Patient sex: M
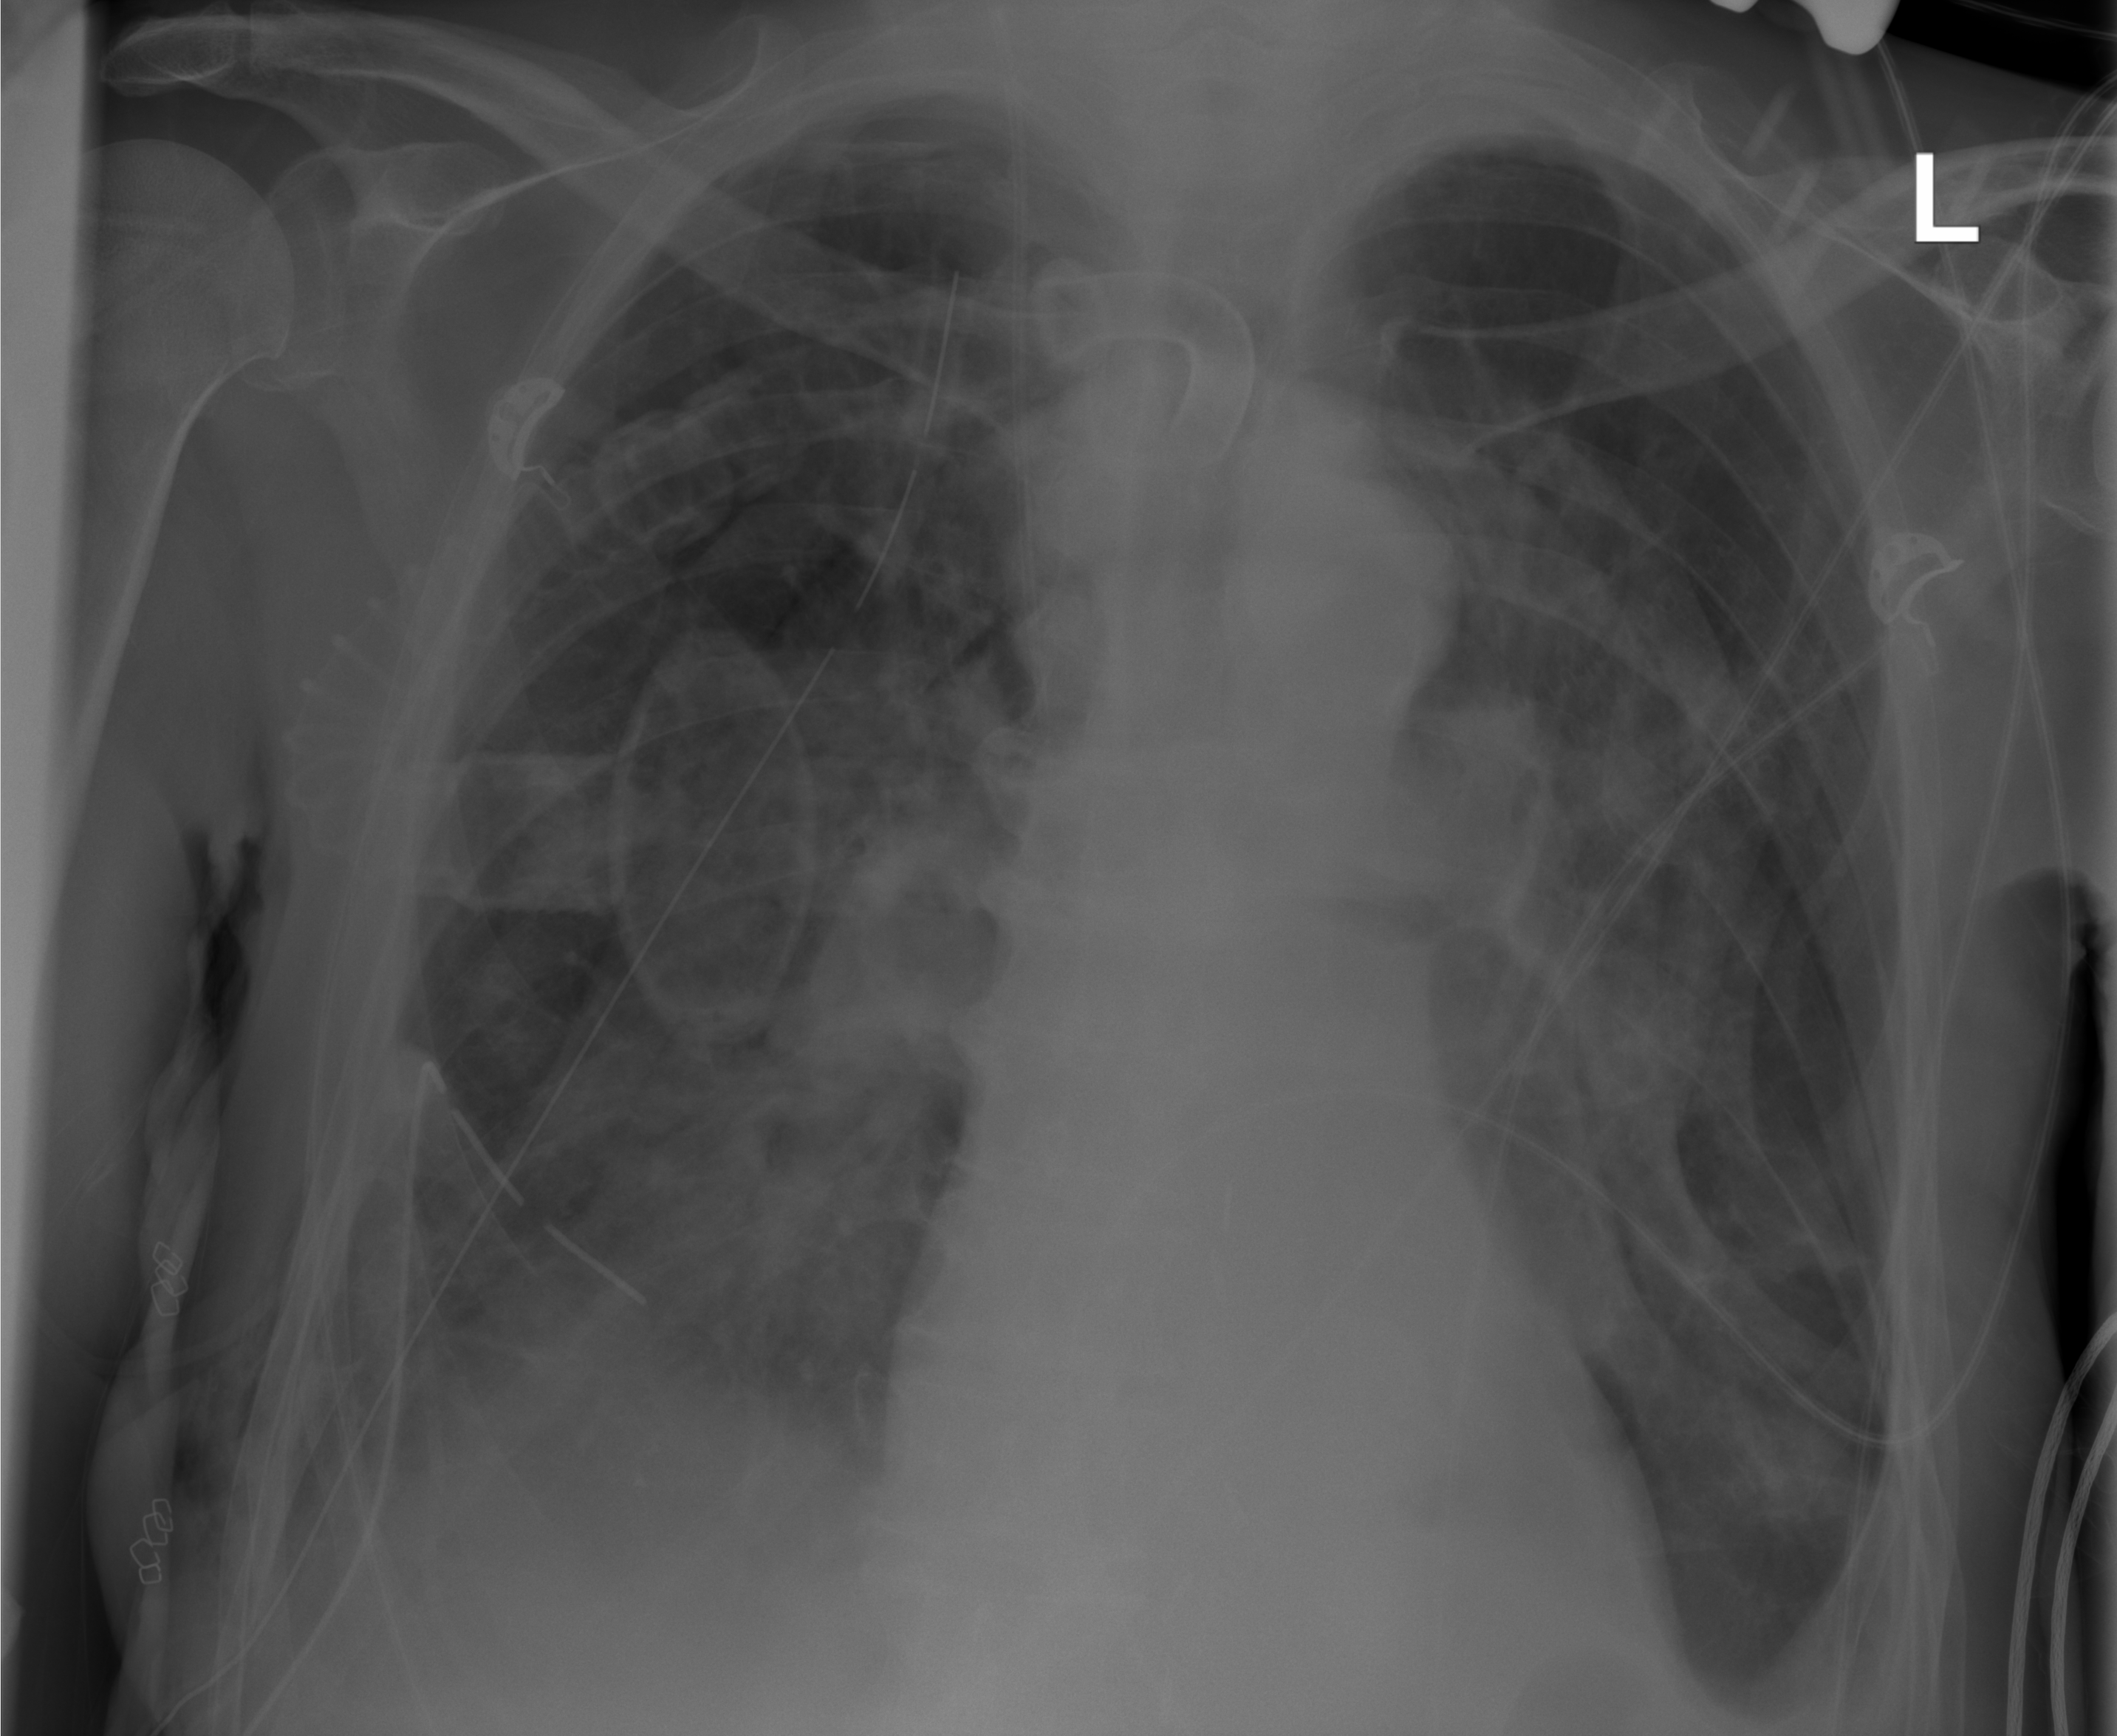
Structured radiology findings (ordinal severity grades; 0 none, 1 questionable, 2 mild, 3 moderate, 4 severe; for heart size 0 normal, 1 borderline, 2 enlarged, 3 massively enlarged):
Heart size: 0
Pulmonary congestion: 2
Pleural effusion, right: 2
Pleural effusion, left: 2
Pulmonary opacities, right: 3
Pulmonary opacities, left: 3
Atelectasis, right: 2
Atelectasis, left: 2